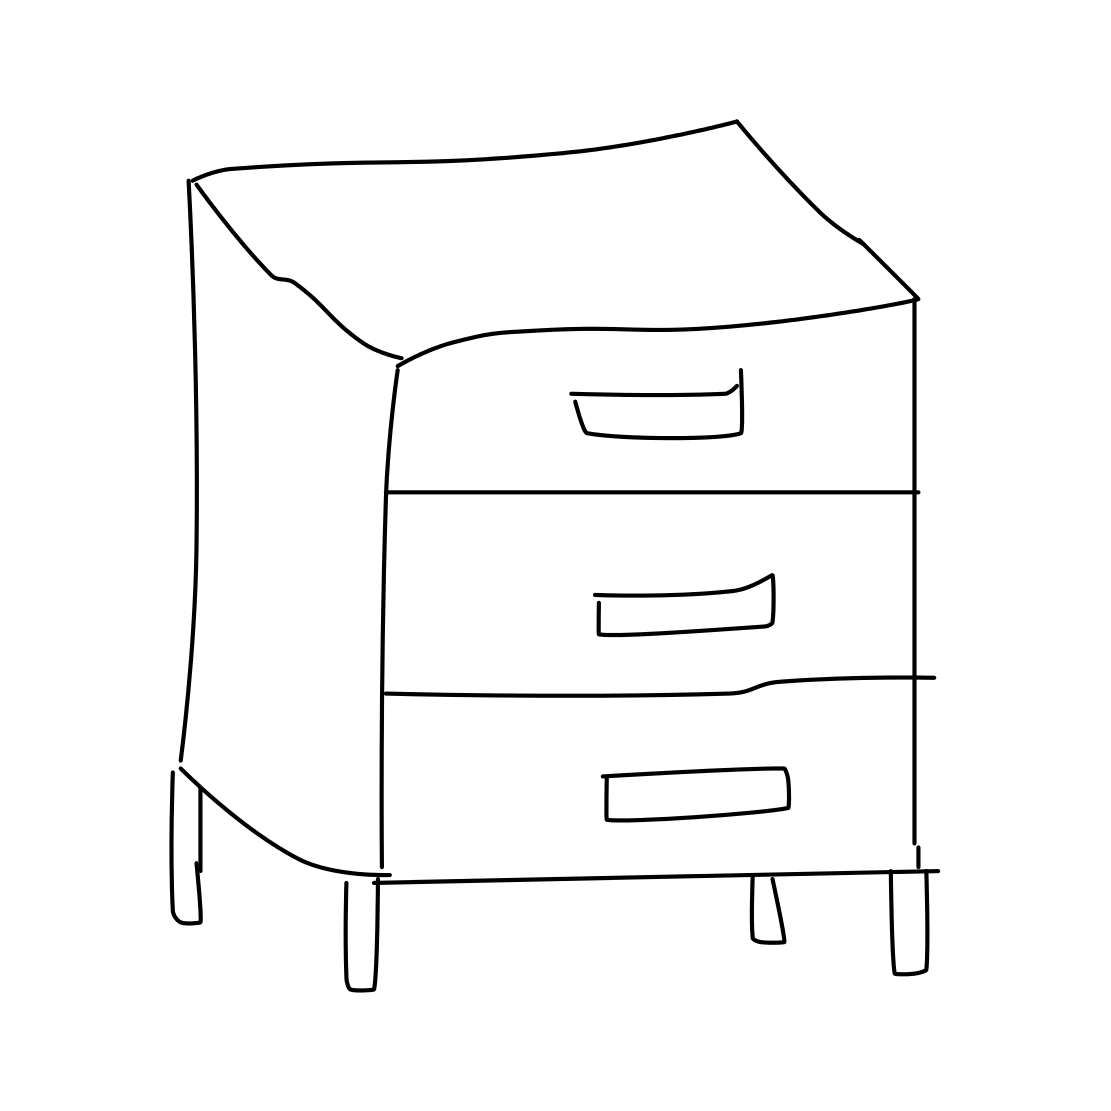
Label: cabinet